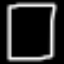
Label: square